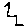
Label: zigzag